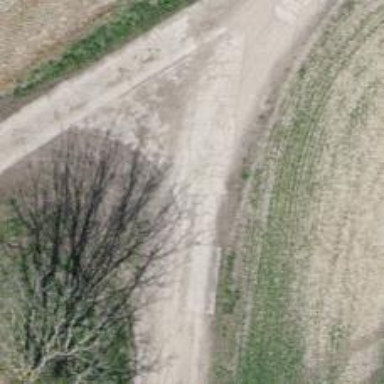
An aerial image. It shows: Track with grade 2 gravel surface.